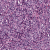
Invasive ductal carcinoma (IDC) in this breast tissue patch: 1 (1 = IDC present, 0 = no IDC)